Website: walmart
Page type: billing-address
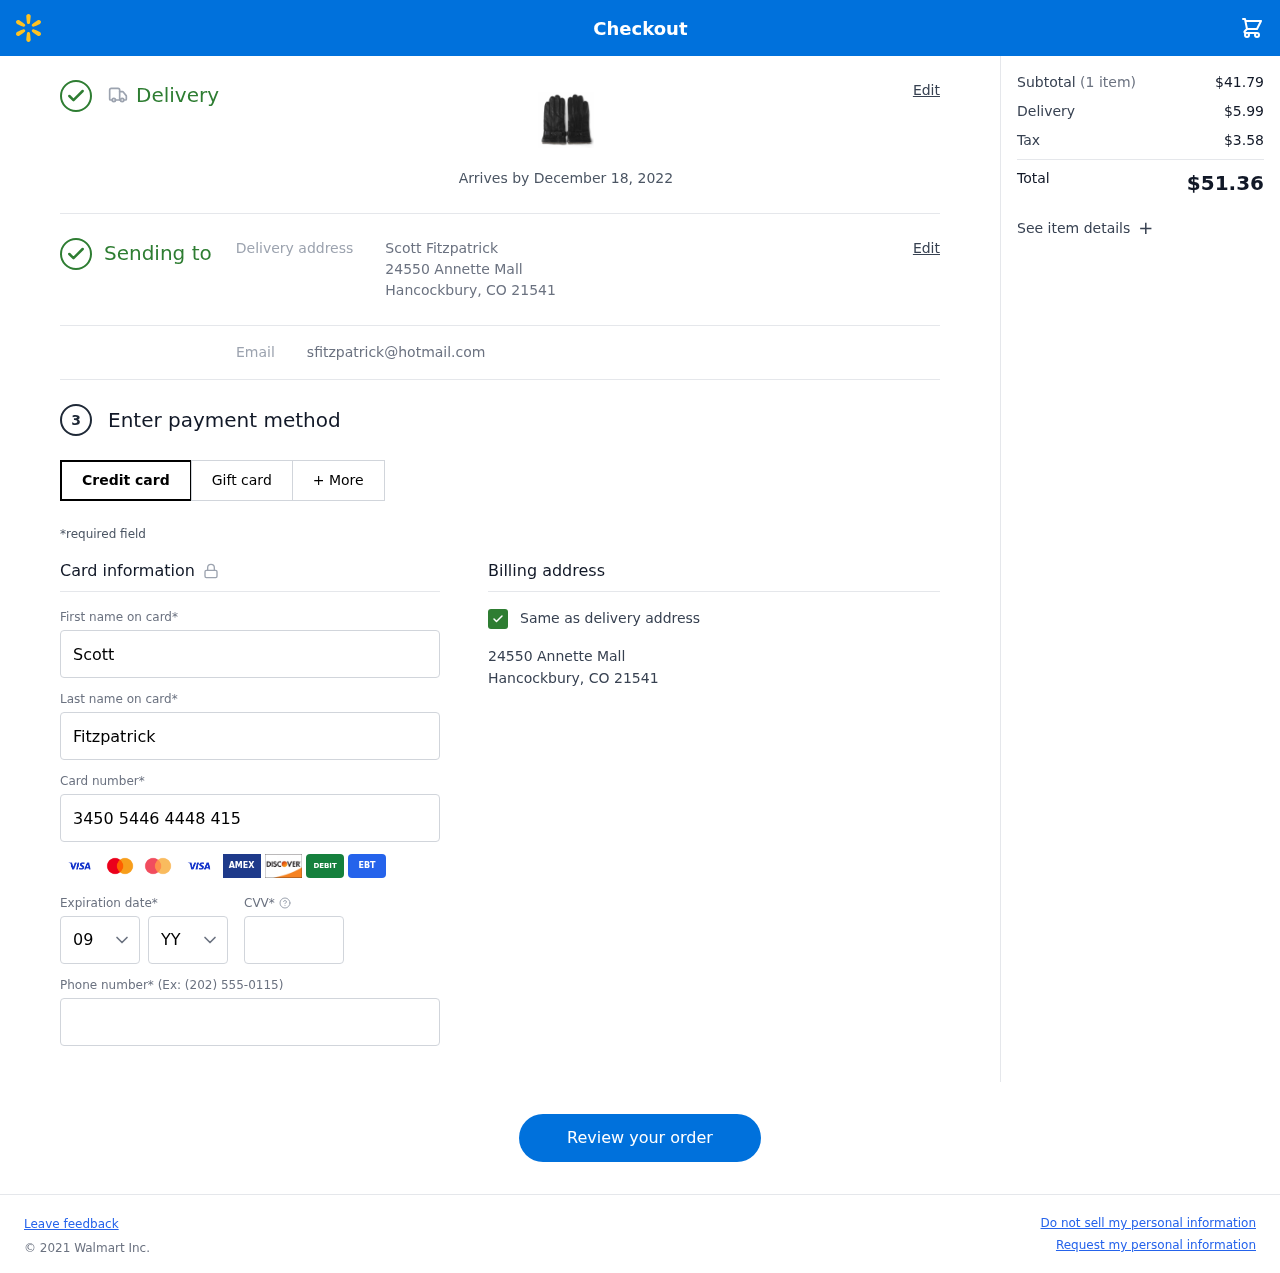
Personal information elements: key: PII_CARD_CVV
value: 5154
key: PII_CARD_EXPIRY_MONTH
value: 09
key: PII_CARD_EXPIRY_YEAR
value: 30
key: PII_CARD_NUMBER
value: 3450 5446 4448 415
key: PII_EMAIL
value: sfitzpatrick@hotmail.com
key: PII_FIRSTNAME
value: Scott
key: PII_FULLNAME
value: Scott Fitzpatrick
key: PII_LASTNAME
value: Fitzpatrick
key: PII_PHONE
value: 9792879508
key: PII_STREET
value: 24550 Annette Mall
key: PII_CITY_STATE_ZIP
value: Hancockbury, CO 21541
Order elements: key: ORDER_DELIVERY_DATE
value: Arrives by December 18, 2022
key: ORDER_NUM_ITEMS
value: (1 item)
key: ORDER_SUBTOTAL
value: $41.79
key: ORDER_SHIPPING_COST
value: $5.99
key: ORDER_TAX
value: $3.58
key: ORDER_TOTAL
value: $51.36